高一 · 立体几何学
如图所示, $A B$ 是 $\odot O$ 的直径, $P A \perp \odot O$ 所在的平面, $C$ 是圆上一点, 且 $\angle A B C=30^{\circ}, P A=A B$, 则直线 $P C$ 与平面 $A B C$ 所成角的正切值为

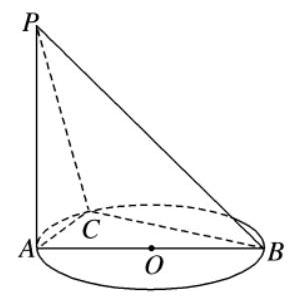
答案: 2
解析: 因为 $P A \perp$ 平面 $A B C$, 所以 $A C$ 为斜线 $P C$ 在平面 $A B C$ 上的射影, 所以 $\angle P C A$ 即为 $P C$ 与平面 $A B C$ 所成的角. 在 $\triangle P A C$ 中, $A C=\frac{1}{2} A B=\frac{1}{2} P A$, 所以 $\tan \angle P C A=\frac{P A}{A C}=2$.